Frequency: 70000
Velocity: 0,217
Power: 20,7
Pulse duration: 0,0000001
Pass count: 1
Magnification: 10
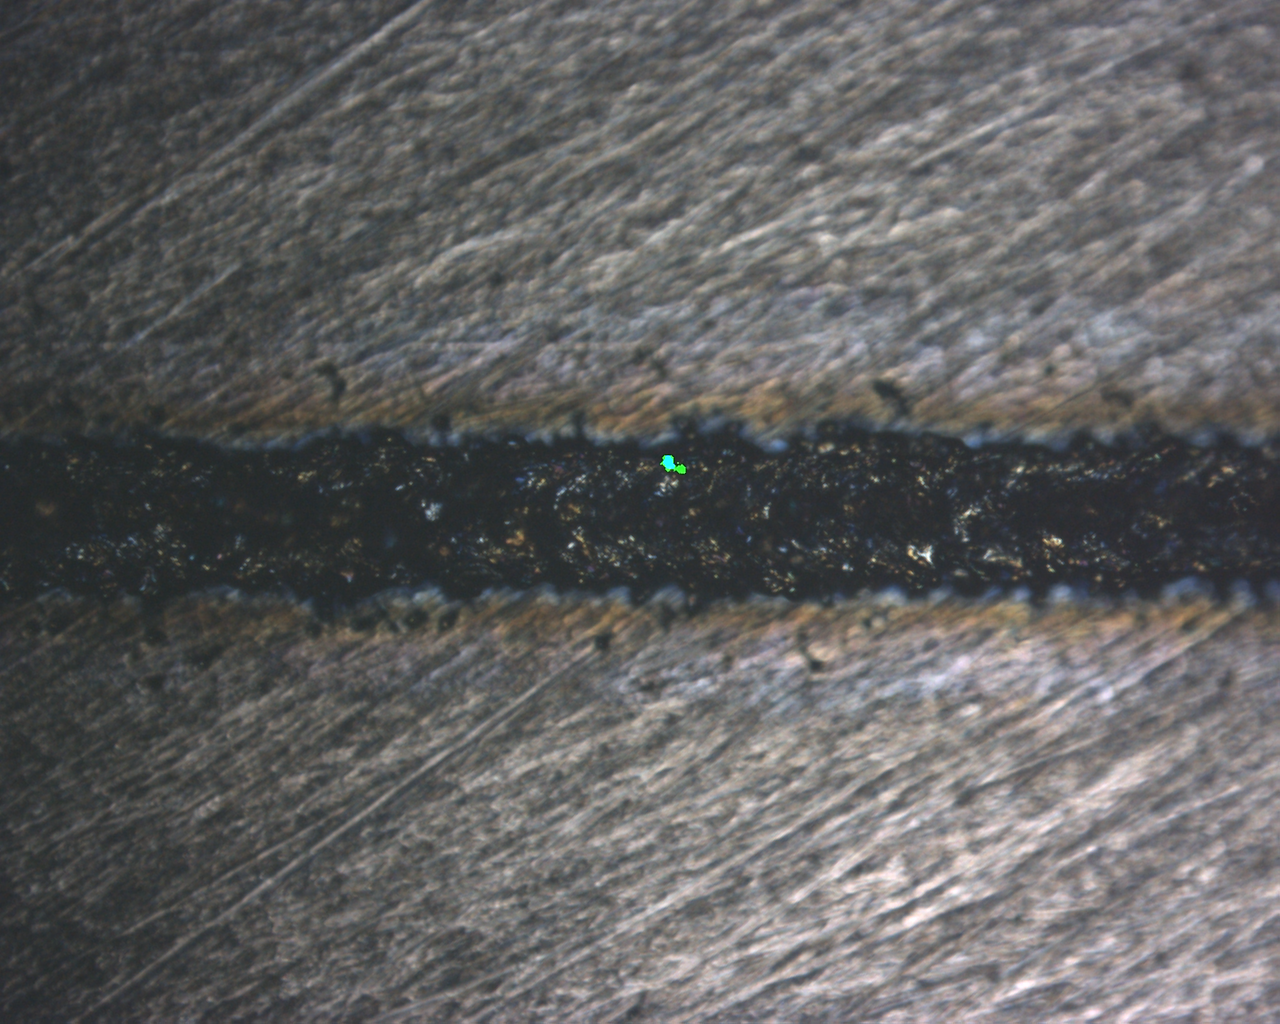
Measured width: 150.261
Other width: 49.174